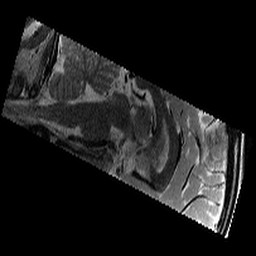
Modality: T2w
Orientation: sagittal
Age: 11
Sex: male
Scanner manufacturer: siemens
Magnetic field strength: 3 T
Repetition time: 9.23 s
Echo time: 0.067 s